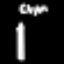
Label: pencil